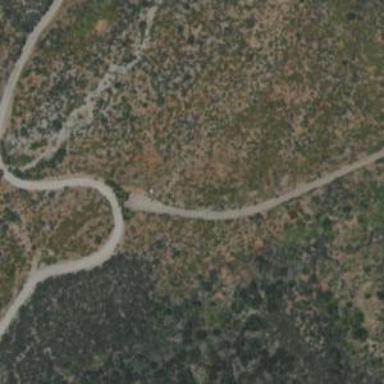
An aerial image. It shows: Path.